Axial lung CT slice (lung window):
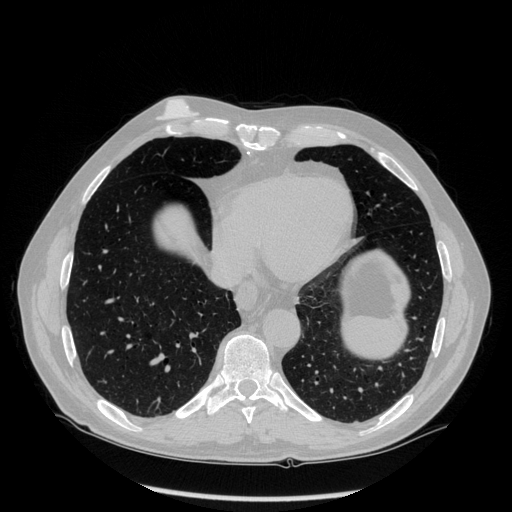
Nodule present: no